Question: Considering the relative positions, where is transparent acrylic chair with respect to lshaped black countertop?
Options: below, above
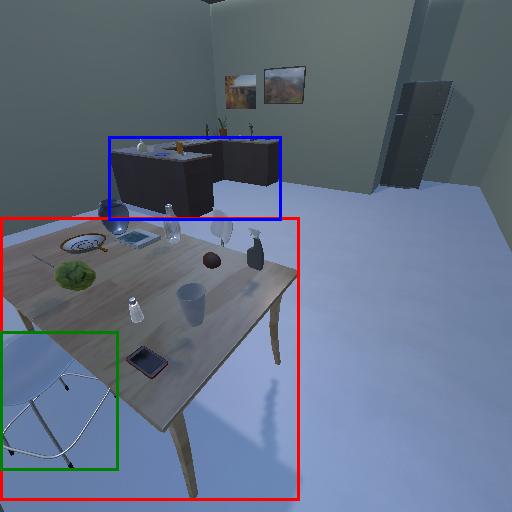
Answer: below